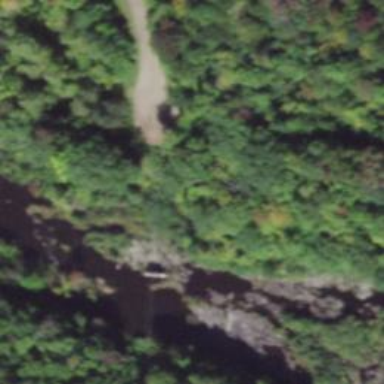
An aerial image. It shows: Abandoned bridge.